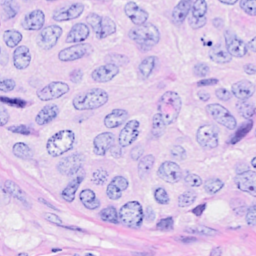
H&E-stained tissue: Breast